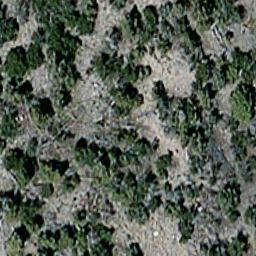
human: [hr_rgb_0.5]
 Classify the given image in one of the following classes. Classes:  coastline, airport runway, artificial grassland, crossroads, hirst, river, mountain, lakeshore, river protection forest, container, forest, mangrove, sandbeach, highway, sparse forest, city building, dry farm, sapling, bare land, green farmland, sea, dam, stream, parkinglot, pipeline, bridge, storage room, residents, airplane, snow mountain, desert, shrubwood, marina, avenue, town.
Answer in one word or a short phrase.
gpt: sparse forest